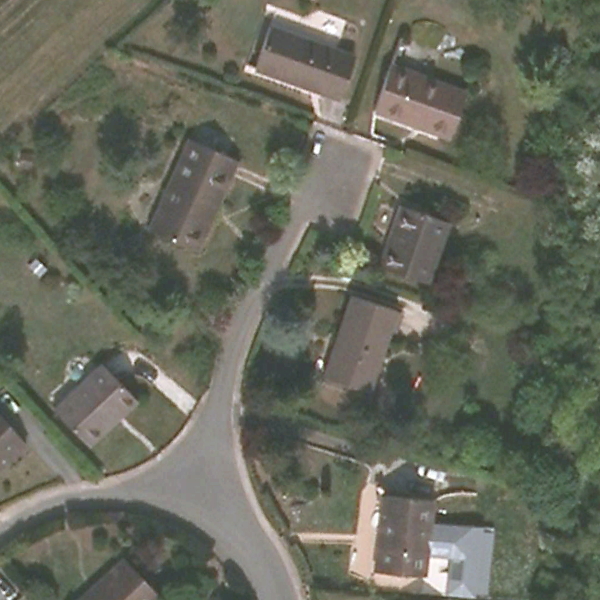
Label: MediumResidential